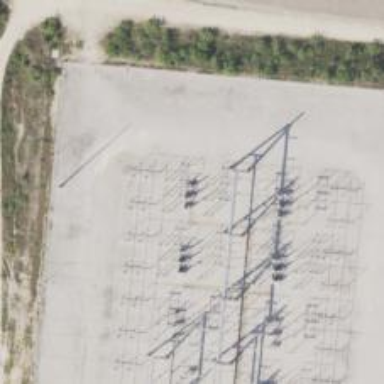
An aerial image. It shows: Switch used for power control.